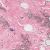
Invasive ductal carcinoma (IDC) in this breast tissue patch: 0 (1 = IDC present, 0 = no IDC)